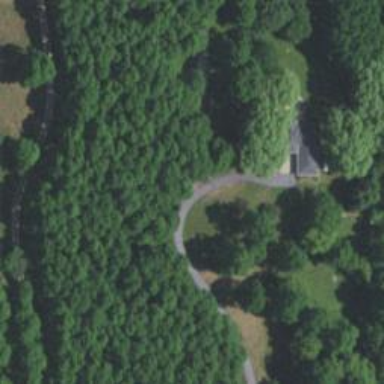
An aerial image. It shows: Driveway.